Field crop: maize
Growth stage: 2
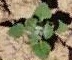
Species: chenopodium